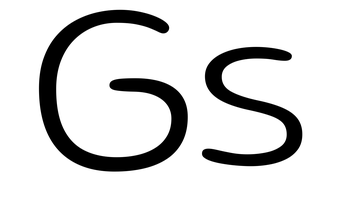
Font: Gluten_ExtraLight